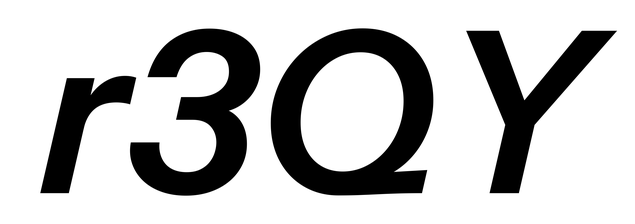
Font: InstrumentSans-Italic_SemiBold_Italic